— это явление, при котором небольшие тела могут левитировать в сильной стоячей звуковой волне. С помощью акустической левитации можно создать , позволяющий бесконтактно и очень точно перемещать маленькие объекты. Из-за своих свойств акустический пинцет нашёл широкое применение, к примеру, в биомедицине для манипулирования структурами на масштабе клеток.
Часть A. Волновые соотношения (1.7 балла) Рассмотрим плоскую монохроматическую продольную звуковую волну в идеальном газе, распространяющуюся вдоль оси $x$. Волна задаётся смещением $u(x,t)$ элементов газовой среды относительно положения равновесия:\[u(x,t)=\operatorname{Re}\left(u_me^{i(\omega t-kx)}\right),\]где $u_m$ — комплексная амплитуда смещения, $\omega$ — угловая частота волны, $k$ — волновое число, а $x$ — элемента среды (координата, которую бы имел этот элемент газовой среды в положении равновесия). Пусть равновесное давление газа равно $p_0$, а плотность $\rho_0$. Показатель адиабаты газа равен $\gamma$. Тогда отклонение давления от равновесного значения задаётся выражением:\[\delta p(x,t)=p(x,t)-p_0=\operatorname{Re}\left(p_me^{i(\omega t-kx)}\right),\]где $p_m$ – комплексная амплитуда колебаний давления.
Выразите $p_m$ через $u_m$, $k$, $\gamma$ и $p_0$.
Выразите скорость звука $c$ в газе через $\gamma$, $\rho_0$ и $p_0$.
Выразите $p_m$ через $\omega$, $c$, $\rho_0$ и $u_m$.
Получите выражение для средней плотности потока энергии $\mathcal J$ в такой волне. Выразите ответ через $\rho_0$, $c$, $\omega$ и $u_m$. Перейдём теперь к рассмотрению монохроматической стоячей волны в газе. Аналогично будем описывать её через смещение как\[u(x,t)=2u_m\cos(kx)\cos(\omega t).\]
Часть B. Акустическая сила (2.0 балла) Когда частица вещества находится во внешней стоячей звуковой волне, на неё действует дополнительная сила, называемая . Вывод выражения для этой силы требует учёта поправок высшего порядка в волне.
Запишите выражение для давления $\delta p(x,t)$ в такой стоячей волне. Выразите ответ через $\omega$, $c$, $\rho_0$, $u_m$, $x$ и $t$.
Запишите приближенное выражение для давления $\delta p_{Euler}(x_0,t)$ в рассматриваемой стоячей волне в случае $\left|\cfrac{\partial u}{\partial x}\right|\ll1$. Выразите ответ через $c$, $\omega$, $\rho_0$, $u_m$, $t$ и $x_0$.
Получите выражение для среднего давления $\overline{\delta p}(x_0)$ стоячей волны в фиксированной точке пространства. Выразите ответ через $\omega$, $c$, $\rho_0$, $u_m$ и $x_0$. Пусть теперь в волну помещают сферическую частицу. Частица несжимаема, её плотность много больше плотности окружающего вещества (т.е. её можно считать неподвижной), а её радиус $a$ много меньше характерной длины волны. Будем пока что считать, что наличие частицы не влияет на волну. Разница среднего давления в разных точках частицы приводит к возникновению средней силы, действующей на неё.
Часть C. Левитация в стоячей волне (2.0 балла) Если акустическая сила, действующая на частицу в стоячей волне, окажется больше силы тяжести, то частица сможет левитировать. В этой части задачи попробуем оценить, при каких условиях может возникнуть акустическая левитация в демонстрационной установке. Рассмотрим стоячую волну, представляющую собой суперпозицию двух бегущих плоских волн, распространяющихся по вертикали. Математически волна описывается точно так же, как в предыдущих частях.
Запишите выражение для силы $F(x_0)$, которая действует на частицу. (Полученное выражение и есть акустическая сила.) Запишите выражение для потенциала этой силы. Выразите ответ через $\omega$, $c$, $\rho_0$, $u_m$, $x_0$ и $a$.
Найдите, при каком минимальном $|u_m|_{cr}$ возможна левитация частицы в волне. В ответ могут войти $a$, $\rho_0$, $\gamma$, $p_0$, частота звука $f_0$, плотность частицы $\rho$ и ускорение свободного падения $g$. В самой популярной демонстрации акустического пинцета используются шарики пенопласта плотностью $\rho=50~кг/м^3$ диаметром $2a=1~см$. Звук имеет частоту $f_0=10~кГц$. Воздух при нормальных условиях имеет плотность $\rho_0=1.29~кг/м^3$ и давление $p_0=101~кПа$, его показатель адиабаты равен $\gamma=1.4$.
Найдите численно $|u_m|_{cr}$ для параметров установки. Хотя в задачах при описании волн используются амплитуда давления или смещения молекул газа, в повседневной жизни громкость звука задаётся децибелами. децибел определяется через логарифм интенсивности:\[D~[дБ]=10\operatorname{log}_{10}\cfrac{\mathcal J}{\mathcal J_0},\]где $J_0=10^{-12}~Вт/м^2$ — интенсивность звуковой волны громкостью $0~дБ$.
Часть D. А как же вязкость? (0.8 балла) В выводе в части полностью пренебрегается действие вязкости, хотя в общем случае ей нельзя пренебрегать.
Какой громкости $D$ в децибелах соответствует ответ предыдущего пункта? Приведите численный ответ.
Из соображений размерности получите выражение для характерной толщины пограничного слоя $\delta$ с точностью до численного коэффициента, который в дальнейшем принимается равным единице. Выразите ответ через $\eta$, $\rho_0$ и $f_0$. Фактически, поправка на вязкость должна учитывать, что вещество в пограничном слое практически не увлекается волной, что увеличивает эффективную массу частицы при движении в поле акустической потенциальной энергии.
Часть E. Акустическая сила и резонаторы. Теория (1.7 балла) Описанные в этой задаче явления применимы не только для создания акустических пинцетов и интересных демонстраций. Действие акустической силы позволяет бесконтактно исследовать акустические резонаторы, что особенно актуально для резонаторов с очень большой добротностью — они слишком чувствительны к прямому вмешательству!Резонатор представляет собой узкую заполненную водой кювету с малой толщиной $w=380~мкм$, высотой $h=160~мкм$ и большой длиной $l=40~мм$. Введём ось $x$ вдоль стороны $w$ с началом отсчёта в середине резонатора. Стоячая волна в таком резонаторе возбуждается вдоль оси $x$. Будем считать, что возбуждается только основная мода колебаний.Обычно исследователей интересует, какую среднюю плотность энергии в резонаторе они смогут получить при данной амплитуде напряжения на пьезоэлементах, возбуждающих стоячую волну. (Пьезоэлемент — специальный прибор, преобразующий поданное на него напряжение в механическое смещение.) Чтобы не вмешиваться в работу резонатора непосредственно, исследователи помещают в него стеклянные шарики маленького радиуса $a=10~мкм$ и наблюдают за их смещением под действием акустической силы. Это позволяет им вычислить плотностью энергии звуковых волн внутри.Характерная зависимость положения шариков от времени внутри резонатора показана на рисунке ниже.  Для простоты будем считать, что предположения о большой плотности и несжимаемости шариков всё ещё выполняются (это не совсем так, но качественно мало влияет на ответ). Более того, учитывая маленький размер шариков, их можно считать практически безынерционными, т.е. можно считать, что акустическая сила в любой момент времени уравновешена силой вязкого трения, действующей на шарик. Эта сила задаётся формулой Стокса $F_{сопр}=6\pi\eta av$, где $v$ — скорость шарика, $\eta\approx0.9~мПа\cdot с$ — вязкость воды. Таким образом, шарик, помещённый в точку с координатой $x_0$, со временем будет перемещаться в область наименьшей потенциальной энергии.
Для установки, описанной в предыдущей части, найдите отношение массы воздуха в пограничном слое $m_{вяз}$ к массе шарика $m_0$. Вязкость воздуха $\eta=1.8\cdot10^{-5}~Па\cdot с$.
Выразите среднюю плотность звуковой энергии $\mathcal W$ в резонаторе через $\rho_0$, $\omega$ и $u_m$.
Получите зависимость положения шарика от времени $x(t)$, если в начальный момент времени $x(t=0)=x_0$. Ответ выразите через $x_0$, $t$, $w$, $a$, $c$, $\mathcal W$, $\eta$ и частоту колебаний $f_0$.
Часть F. Акустическая сила и резонаторы. Эксперимент (1.8 балла) Средняя плотность энергии звуковой волны в резонаторе теоретически зависит от напряжения на пьезоэлементах степенным образом $\mathcal W=A U_{pp}^2$, где $U_{pp}$ — амплитуда напряжения на пьезоэлементах.
Выразите среднюю плотность энергии $\mathcal W$ звуковой волны в резонаторе через начальную ($x_0$) и конечную ($x$) координаты шарика, время его движения $t$ и известные величины ($w$, $a$, $f_0$, $\eta$, $c$).
Чему равна рабочая частота $f_0$ резонатора? Рабочая частота — это частота, при которой в резонаторе может возбуждаться стоячая волна. В таблице ниже приведены положения шарика через $t_0=10~мин$ после отпускания в точке $x_0=150~мкм$.
Найдите $A$. Рассчитайте добротность резонатора $Q$, если на рабочей частоте импеданс пьезоэлементов равен $Z=(4+3i)\cdot32~кОм$.
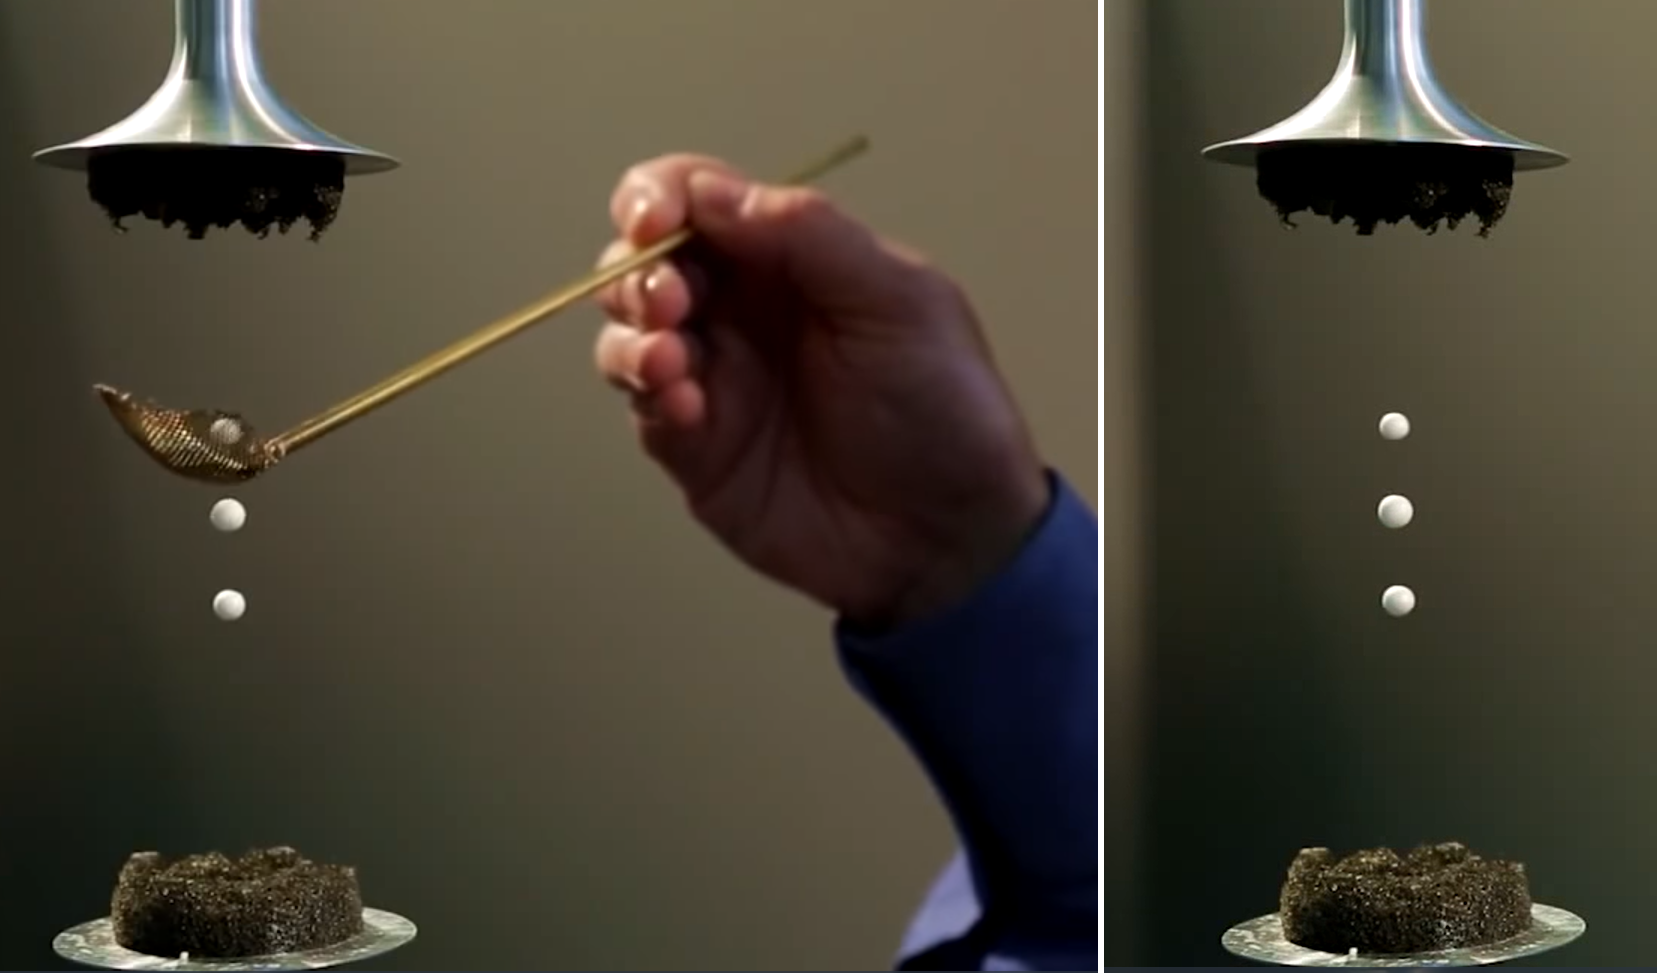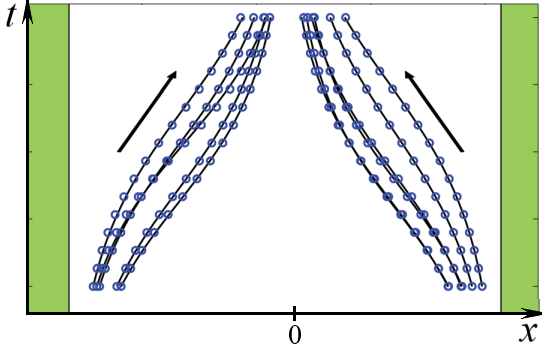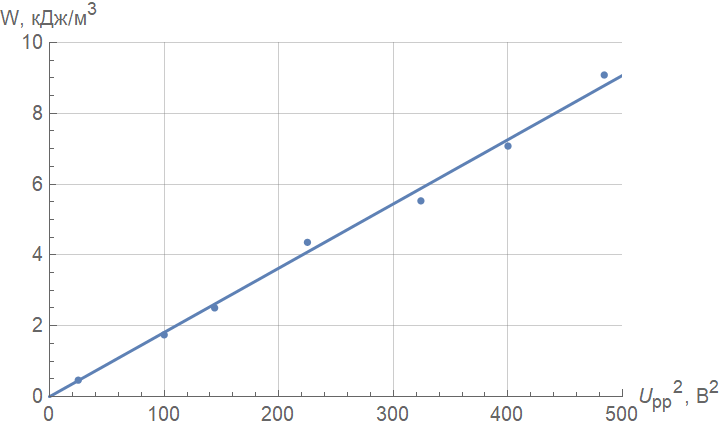
Выразите $p_m$ через $u_m$, $k$, $\gamma$ и $p_0$.
Решение: Относительное изменение объёма сегментов газовой среды\[\varepsilon(x,t)\equiv\frac{\partial u}{\partial x}=\operatorname{Re}\left(-iku_me^{i(\omega t-kx)}\right).\]Поскольку колебания изоэнтропичны, то\[(p(x,t)-p_0)/p_0+\gamma\varepsilon(x,t)=0\implies p_m/p_0+\gamma\cdot (-iku_m)=0\implies\]
Ответ: \[p_m=ik\gamma p_0u_m\]

Выразите скорость звука $c$ в газе через $\gamma$, $\rho_0$ и $p_0$.
Решение: Рассматриваем динамику элемента среды:\[\frac{\mathrm dF}{\mathrm dx~\mathrm dS}=-\frac{\partial p}{\partial x}=\fbox{$-k^2\gamma p_0u_m$}=\rho_0\ddot u=-\rho_0\omega^2 u=\fbox{$-\rho_0k^2c^2u$}\implies\]
Ответ: \[c=\sqrt{\gamma p_0/\rho_0}\]

Выразите $p_m$ через $\omega$, $c$, $\rho_0$ и $u_m$.
Решение: Подставляя $\gamma p_0=\rho_0 c^2$ в результат A1, получим:
Ответ: \[p_m=i\omega c\rho_0u_m\]

Получите выражение для средней плотности потока энергии $\mathcal J$ в такой волне. Выразите ответ через $\rho_0$, $c$, $\omega$ и $u_m$.
Решение: Поток энергии можно найти, усреднив мощность среды на единицу площади. Мощность среды\[N=p\frac{\partial u}{\partial t}=\left(p_0+\operatorname{Re}\left(i\omega c\rho_0u_me^{i(\omega t-kx)}\right)\right)\cdot \operatorname{Re}\left(i\omega u_me^{i(\omega t-kx)}\right).\]Усредняя по времени, получим:
Ответ: \[\mathcal J=\frac12\rho_0c\omega^2|u_m|^2\]

Запишите выражение для давления $\delta p(x,t)$ в такой стоячей волне. Выразите ответ через $\omega$, $c$, $\rho_0$, $u_m$, $x$ и $t$.
Решение: Стоячая волна может быть представлена как суперпозиция двух бегущих волн $u_m\operatorname{Re}\left(e^{i(\omega t-kx)}\right)+u_m\operatorname{Re}\left(e^{i(\omega t+kx)}\right)$. Тогда давление выразится как\[p(x,t)=p_0+u_m\operatorname{Re}\left(i\omega c\rho_0e^{i(\omega t-kx)}\right)-u_m\operatorname{Re}\left(i\omega c\rho_0e^{i(\omega t+kx)}\right).\]Упрощая, получим:
Ответ: \[\delta p(x,t)=2\rho_0\omega cu_m\sin(kx)\cos(\omega t)\]

Запишите приближенное выражение для давления $\delta p_{Euler}(x_0,t)$ в рассматриваемой стоячей волне в случае $\left|\cfrac{\partial u}{\partial x}\right|\ll1$. Выразите ответ через $c$, $\omega$, $\rho_0$, $u_m$, $t$ и $x_0$.
Решение: Запишем точное выражение $x_0=x+u(x,t)$. В случае малых смещений можно заменить $x$ на $x_0$ в аргументе $u$, т.е. $x=x_0-u(x_0,t)=x_0-2u_m\cos(kx)\cos(\omega t)$. Подставляя это выражение в результат предыдущего пункта, получаем\[\delta p(x,t)=2\rho_0\omega cu_m\sin(kx_0-2ku_m\cos(kx)\cos(\omega t))\cos(\omega t).\]Раскрывая в первом порядке, получаем ответ:
Ответ: \[\delta p_{Euler}(x_0,t)=2\rho_0\omega cu_m\sin(kx)\cos(\omega t)-4\rho_0u_m^2\omega^2\cos^2(kx)\cos^2(\omega t)^2\]

Получите выражение для среднего давления $\overline{\delta p}(x_0)$ стоячей волны в фиксированной точке пространства. Выразите ответ через $\omega$, $c$, $\rho_0$, $u_m$ и $x_0$.
Решение: В результате усреднения $\overline{\cos(\omega t)}=0$, $\overline{\cos^2(\omega t)}=0$, поэтому:
Ответ: \[\overline{\delta p}(x_0)=-2\rho_0\omega^2|u_m|^2\cos^2(kx_0)\]

Запишите выражение для силы $F(x_0)$, которая действует на частицу. (Полученное выражение и есть акустическая сила.) Запишите выражение для потенциала этой силы. Выразите ответ через $\omega$, $c$, $\rho_0$, $u_m$, $x_0$ и $a$.
Решение: Сила, которая действует на тело при наличии градиента давления (также известная как сила Архимеда) даётся выражением\[F=-V\frac{\partial p}{\partial x}.\]Таким образом, средняя сила, действующая на частицу, будет равна ($V=4\pi a^3/3$):
Ответ: \[F(x_0)=-\frac{8\pi}{3}\frac{\rho_0a^3\omega^3|u_m|^2}{c}\sin(2kx_0)\]

Найдите, при каком минимальном $|u_m|_{cr}$ возможна левитация частицы в волне. В ответ могут войти $a$, $\rho_0$, $\gamma$, $p_0$, частота звука $f_0$, плотность частицы $\rho$ и ускорение свободного падения $g$.
Решение: Левитация станет возможна, если $\underset{x_0}{\max} F(x_0)=mg=\frac{4\pi}{3}a^3\rho g$. Подставляя $c=\sqrt{\gamma p_0/\rho_0}$, $\omega=2\pi f_0$, получаем:
Ответ: \[|u_m|_{cr}=\sqrt{\frac{\rho g}{16\pi^3f_0^3\rho_0}\sqrt{\frac{\gamma p_0}{\rho_0}}}\]

Найдите численно $|u_m|_{cr}$ для параметров установки.
Ответ: \[|u_m|_{cr}\approx16~мкм\]

Какой громкости $D$ в децибелах соответствует ответ предыдущего пункта? Приведите численный ответ.
Решение: Поскольку стоячая волна — это суперпозиция двух бегущих, можно найти громкость одной бегущей волны. Используя результат пункта A4, имеем:\[D_1=120+10\log_{10}\left(\frac12\sqrt{\gamma p_0\rho_0}\cdot4\pi^2f_0^2|u_m|^2\right).\]Так как бегущих волны две, громкость в стоячей волне будет на $10\log_{10}2~дБ$ больше. Итого: Громкость получилась реалистичной =)
Ответ: \[D=120+10\log_{10}\left(\sqrt{\gamma p_0\rho_0}\left(2\pi f_0|u_m|\right)^2\right)\approx146~дБ\]  Громкость получилась реалистичной =)

Из соображений размерности получите выражение для характерной толщины пограничного слоя $\delta$ с точностью до численного коэффициента, который в дальнейшем принимается равным единице. Выразите ответ через $\eta$, $\rho_0$ и $f_0$.
Решение: Метод размерностей: $[\eta]=Па\cdot с=\cfrac{кг}{м \cdot с}$, $[f_0]=с^{-1}$, $[\delta] =м$.
Ответ: \[\delta=\sqrt{\eta/\rho_0 f_0}\]

Для установки, описанной в предыдущей части, найдите отношение массы воздуха в пограничном слое $m_{вяз}$ к массе шарика $m_0$.   Вязкость воздуха $\eta=1.8\cdot10^{-5}~Па\cdot с$.
Решение: Оценим $\delta \approx 5\cdot10^{-5}~м\ll a$, поэтому $m_{вяз}/m_0={S\delta\rho_0}/{V\rho}\implies$
Ответ: \[m_{вяз}/m_0=\frac{3\sqrt{\eta\rho_0/f_0}}{a\rho}\approx5.8\cdot10^{-4}\]

Выразите среднюю плотность звуковой энергии $\mathcal W$ в резонаторе через $\rho_0$, $\omega$ и $u_m$.
Решение: Стоячая волна — это суперпозиция двух бегущих. В каждой волне плотность энергии (кинетической $+$ потенциальной) равна $\mathcal W_1=\frac{1}{2}\rho_0\omega^2|u_m|^2$. Таким образом, полная средняя плотность энергии равна
Ответ: \[\mathcal W=\rho_0\omega^2|u_m|^2\]

Получите зависимость положения шарика от времени $x(t)$, если в начальный момент времени $x(t=0)=x_0$. Ответ выразите через $x_0$, $t$, $w$, $a$, $c$, $\mathcal W$, $\eta$ и частоту колебаний $f_0$.
Решение: Поскольку по условию резонаторы высокодобротные, амплитуда колебаний их стенок (пьезоэлементов) должна быть намного меньше, чем амплитуда колебаний элементов среды в резонаторе. Иными словами, на границах резонатора будут находиться узлы смещения, и стоячая волна будет описываться так же, как в предыдущих частях. Поскольку шарики безынерционные, в любой момент времени должно выполняться\[-\frac{8\pi}{3}\frac{\rho_0a^3\omega^3|u_m|^2}{c}\sin(2\pi x/w)=6\pi\eta a\frac{\mathrm dx}{\mathrm dt}.\]Подставляя $\xi=\pi x/w$, получаем:\[-\frac{16\pi^2}{9}\frac{a^2f_0\mathcal W}{w\eta c}\mathrm dt=\frac{\mathrm (2\xi)}{\sin(2\xi)}.\]Интегрируем:\[\int\frac{\mathrm d(2\xi)}{\sin(2\xi)}=\ln\operatorname{tg}(\xi)\implies\]
Ответ: \[x(t)=\frac{w}{\pi}\operatorname{arctg}\left(\operatorname{tg}\left(\frac{\pi x_0}{w}\right)\exp\left(-\frac{16\pi^2}{9}\frac{a^2f_0\mathcal W}{w\eta c}t\right)\right)\]

Выразите среднюю плотность энергии $\mathcal W$ звуковой волны в резонаторе через начальную ($x_0$) и конечную ($x$) координаты шарика, время его движения $t$ и известные величины ($w$, $a$, $f_0$, $\eta$, $c$).
Ответ: \[\mathcal W=\frac{9}{16\pi^2}\frac{w\eta c}{a^2f_0t}\ln\left(\frac{\operatorname{tg}(\pi x_0/w)}{\operatorname{tg}(\pi x/w)}\right)\]

Чему равна рабочая частота $f_0$ резонатора? Рабочая частота — это минимальная частота, при которой в резонаторе может возбуждаться стоячая волна. Скорость звука в воде $c=1.5~км/с$.

 По условию рабочая частота — это минимальная частота, при которой в резонаторе может возникнуть стоячая волна вдоль оси $x$. Это значит, что на ширине резонатора $w$ должна укладываться половина волны. Учитывая $c=\lambda f_0$, получаем:

Ответ:

 \[f_0=\frac{c}{2w}\approx2.0~МГц\]
Решение: По условию рабочая частота — это минимальная частота, при которой в резонаторе может возникнуть стоячая волна вдоль оси $x$. Это значит, что на ширине резонатора $w$ должна укладываться половина волны. Учитывая $c=\lambda f_0$, получаем:
Ответ: \[f_0=\frac{c}{2w}\approx2.0~МГц\]

Найдите $A$. Рассчитайте добротность резонатора $Q$, если на рабочей частоте импеданс пьезоэлементов равен $Z=(4+3i)\cdot32~кОм$.
Решение: Для получения $\mathcal W$ через $x$, $x_0$ и $t$ воспользуемся результатами предыдущей части. Для линеаризации построим зависимость $\mathcal W(U_{pp}^2)$. Пересчитаем точки, занесём в таблицу и построим график: $U_{pp},~В$$5$$10$$12$$15$$18$$20$$22$$x,~мкм$$144$$124$$110$$74$$54$$34$$18$$U_{pp}^2,~В^2$$25$$100$$144$$225$$324$$400$$484$$\mathcal W,~мДж/м^3$$0.038$$0.141$$0.203$$0.351$$0.446$$0.571$$0.732$  Угловой коэффициент этого графика будет равен $A$. Фитируя прямой, проходящей через начало координат, получаем: Наконец, свяжем $A$ с добротностью резонатора. Полная энергия, содержащаяся в резонаторе:\[E=V\mathcal W=lhw\mathcal W.\]Потери энергии равны мощности, выделяющейся на пьезоэлементах, т.е.\[P=\overline{U(t)I(t)}=\frac12\frac{U_{pp}^2}{|Z|}\arg Z=\frac12U_{pp}^2\frac{\operatorname{Re}Z}{|Z|^2}.]По определению добротности[Q\equiv\frac{2\pi f_0E}{P}=4\pi f_0lhw A |Z|^2/\operatorname{Re}Z\implies] | $U_{pp},~В$ | $5$ | $10$ | $12$ | $15$ | $18$ | $20$ | $22$ | | --- | --- | --- | --- | --- | --- | --- | --- | | $x,~мкм$ | $144$ | $124$ | $110$ | $74$ | $54$ | $34$ | $18$ | | $U_{pp}^2,~В^2$ | $25$ | $100$ | $144$ | $225$ | $324$ | $400$ | $484$ | | $\mathcal W,~мДж/м^3$ | $0.038$ | $0.141$ | $0.203$ | $0.351$ | $0.446$ | $0.571$ | $0.732$ |
Ответ: \[A\approx 1.47~\frac{мкДж}{м^3\cdot В^2}\]  Наконец, свяжем $A$ с добротностью резонатора. Полная энергия, содержащаяся в резонаторе:\[E=V\mathcal W=lhw\mathcal W.\]Потери энергии равны мощности, выделяющейся на пьезоэлементах, т.е.\[P=\overline{U(t)I(t)}=\frac12\frac{U_{pp}^2}{|Z|}\arg Z=\frac12U_{pp}^2\frac{\operatorname{Re}Z}{|Z|^2}.\]По определению добротности\[Q\equiv\frac{2\pi f_0E}{P}=4\pi f_0lhw A |Z|^2/\operatorname{Re}Z\implies\]
Ответ: \[Q\approx0.018\]
Темы:
T, Механика, Волны, Сборы XY, Y, 2024, Звук, Стоячая волна, Акустика